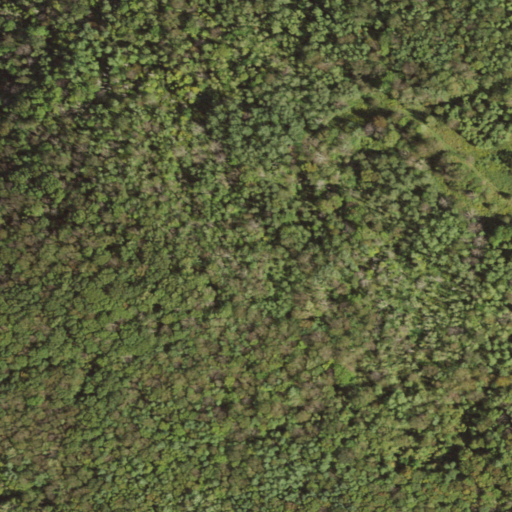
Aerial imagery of mountain in Pennsylvania named Sugarloaf Knob containing deciduous forest, mixed forest, and herbaceous wetlands